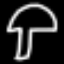
Label: mushroom